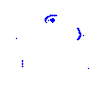
Particle: proton